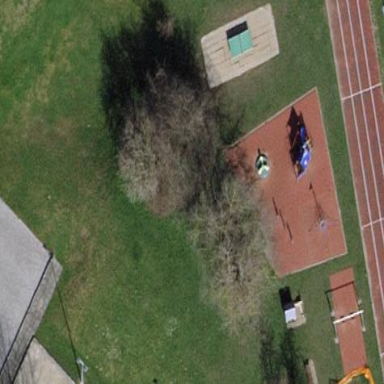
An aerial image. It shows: Playground area for leisure activities on the land.